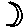
Label: moon